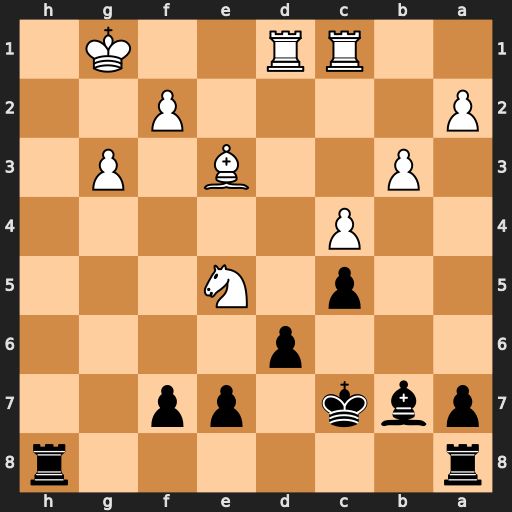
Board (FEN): r6r/pbk1pp2/3p4/2p1N3/2P5/1P2B1P1/P4P2/2RR2K1
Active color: b
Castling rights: -
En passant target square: -
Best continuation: Rh1#